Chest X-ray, PA view. Patient: 28 years old, sex F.
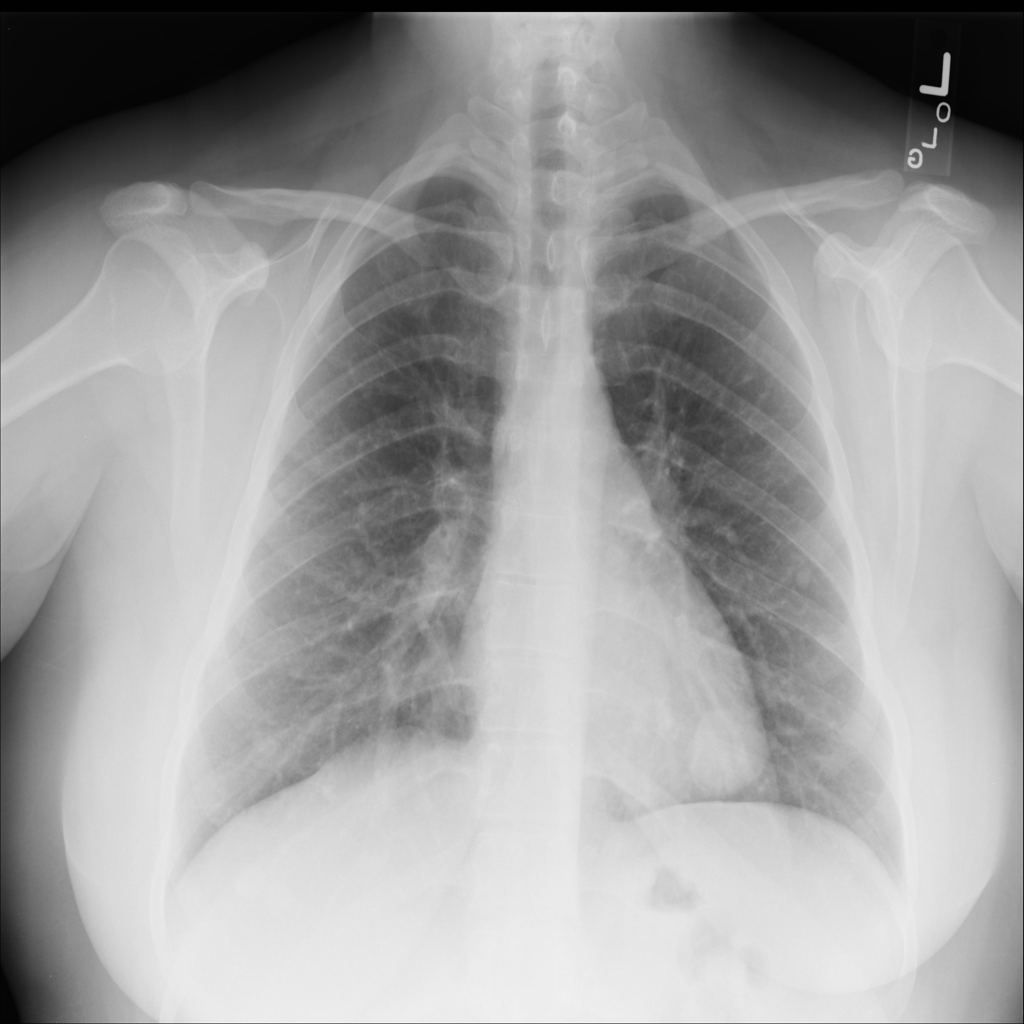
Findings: No Finding